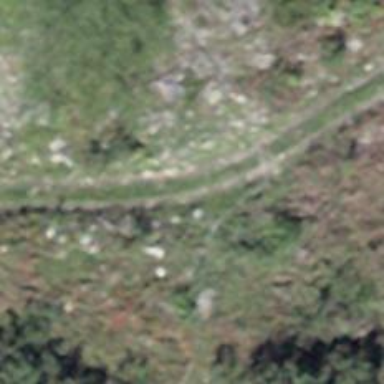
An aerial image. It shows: Grassy track with grade5 tracktype.